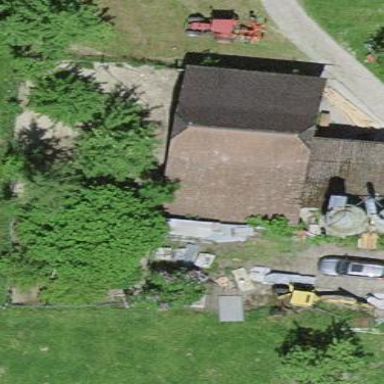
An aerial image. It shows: Barn.